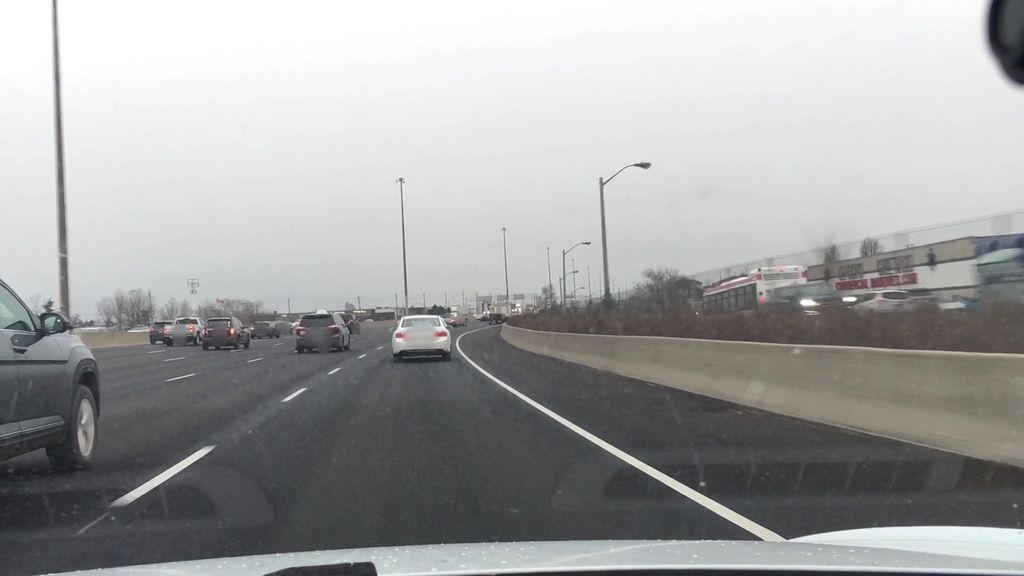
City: toronto